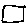
Label: square